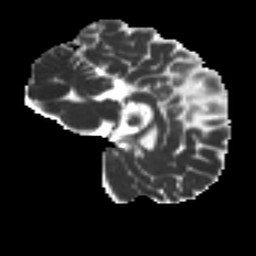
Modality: MD
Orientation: sagittal
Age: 34
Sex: male
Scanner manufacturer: ge
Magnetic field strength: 3 T
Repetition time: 7.8 s
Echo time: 0.0606 s